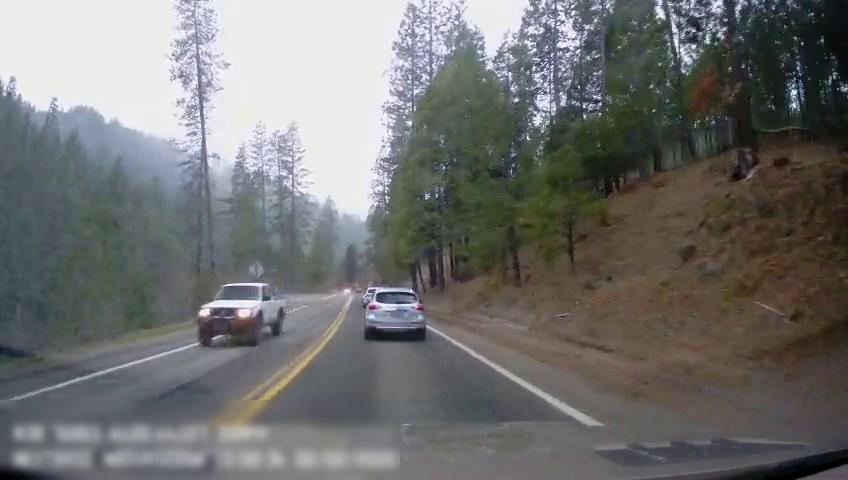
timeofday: Day
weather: Cloudy
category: Drivable Space
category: Vehicles | SUV
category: Vehicles | SUV
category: Vehicles | Truck
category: Lanes | Alternate Lane
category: Lanes | Current Lane
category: Lanes | Opposite Lane
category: Lanes | Opposite Lane